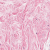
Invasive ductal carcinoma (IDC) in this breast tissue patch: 0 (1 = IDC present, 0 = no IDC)